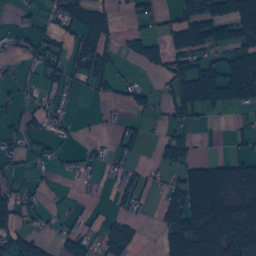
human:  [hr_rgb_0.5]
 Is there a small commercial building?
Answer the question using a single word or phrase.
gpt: yes

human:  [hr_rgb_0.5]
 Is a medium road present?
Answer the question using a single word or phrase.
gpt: no

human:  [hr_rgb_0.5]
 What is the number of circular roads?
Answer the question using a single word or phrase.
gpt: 0

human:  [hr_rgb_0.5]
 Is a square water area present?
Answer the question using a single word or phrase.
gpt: yes

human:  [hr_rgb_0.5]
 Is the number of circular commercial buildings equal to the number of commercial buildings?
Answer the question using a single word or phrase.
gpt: no

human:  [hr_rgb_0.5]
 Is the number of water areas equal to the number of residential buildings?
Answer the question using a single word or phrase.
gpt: no

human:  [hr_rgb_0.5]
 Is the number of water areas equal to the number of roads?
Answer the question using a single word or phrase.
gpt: no

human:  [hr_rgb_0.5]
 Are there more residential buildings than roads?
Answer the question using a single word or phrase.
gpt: yes

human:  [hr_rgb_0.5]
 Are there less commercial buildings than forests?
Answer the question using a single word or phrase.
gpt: yes

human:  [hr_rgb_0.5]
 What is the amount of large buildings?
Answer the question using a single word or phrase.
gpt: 1

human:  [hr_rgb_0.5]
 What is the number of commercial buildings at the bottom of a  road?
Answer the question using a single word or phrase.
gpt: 10

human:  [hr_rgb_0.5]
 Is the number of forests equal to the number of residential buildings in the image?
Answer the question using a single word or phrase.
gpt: no

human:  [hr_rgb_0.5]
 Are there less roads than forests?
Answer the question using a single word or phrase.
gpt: yes

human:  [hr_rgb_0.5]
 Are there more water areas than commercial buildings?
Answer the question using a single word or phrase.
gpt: yes

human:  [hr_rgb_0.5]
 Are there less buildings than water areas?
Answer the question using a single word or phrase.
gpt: no

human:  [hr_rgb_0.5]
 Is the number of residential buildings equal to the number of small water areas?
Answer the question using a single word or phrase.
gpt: no

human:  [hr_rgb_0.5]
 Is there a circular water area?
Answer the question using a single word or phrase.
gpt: yes

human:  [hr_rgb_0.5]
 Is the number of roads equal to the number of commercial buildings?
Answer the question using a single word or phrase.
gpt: no

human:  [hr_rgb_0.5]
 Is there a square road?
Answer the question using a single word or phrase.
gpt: no

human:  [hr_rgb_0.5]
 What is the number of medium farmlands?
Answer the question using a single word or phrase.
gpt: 4

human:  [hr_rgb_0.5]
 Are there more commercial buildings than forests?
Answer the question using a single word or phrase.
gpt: no

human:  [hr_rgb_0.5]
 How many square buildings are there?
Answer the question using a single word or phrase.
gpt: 1

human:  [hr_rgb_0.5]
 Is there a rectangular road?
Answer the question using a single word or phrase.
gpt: no

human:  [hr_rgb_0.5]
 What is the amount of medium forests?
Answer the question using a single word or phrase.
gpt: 51

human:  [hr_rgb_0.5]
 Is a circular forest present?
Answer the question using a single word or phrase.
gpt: yes

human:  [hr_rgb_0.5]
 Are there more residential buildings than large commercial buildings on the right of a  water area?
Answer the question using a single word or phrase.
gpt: yes

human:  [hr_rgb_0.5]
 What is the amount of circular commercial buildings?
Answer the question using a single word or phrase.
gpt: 0

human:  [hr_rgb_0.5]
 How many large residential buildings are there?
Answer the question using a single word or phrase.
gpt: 1

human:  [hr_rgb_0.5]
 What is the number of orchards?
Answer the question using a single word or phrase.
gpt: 78

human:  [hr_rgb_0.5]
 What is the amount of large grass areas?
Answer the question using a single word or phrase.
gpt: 93

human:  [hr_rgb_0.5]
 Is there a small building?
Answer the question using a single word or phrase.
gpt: yes

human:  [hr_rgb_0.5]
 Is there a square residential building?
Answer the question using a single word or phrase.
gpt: yes

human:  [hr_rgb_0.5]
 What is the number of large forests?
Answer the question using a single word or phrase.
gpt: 79

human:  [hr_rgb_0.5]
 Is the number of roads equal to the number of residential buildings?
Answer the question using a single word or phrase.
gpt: no

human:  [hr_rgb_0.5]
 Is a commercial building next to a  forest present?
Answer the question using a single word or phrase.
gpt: yes

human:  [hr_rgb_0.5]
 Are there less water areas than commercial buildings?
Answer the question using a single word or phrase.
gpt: no